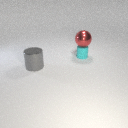
small cyan rubber cylinder to the right of large gray metal cylinder